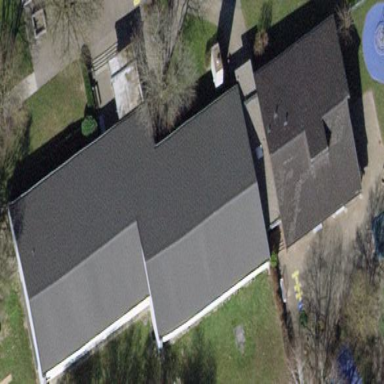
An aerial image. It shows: School building with school amenities.